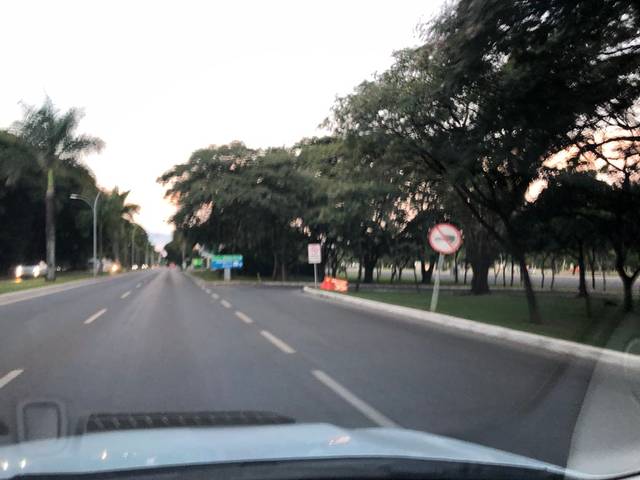
Region: Brazil
Coordinates: -15.82, -47.906